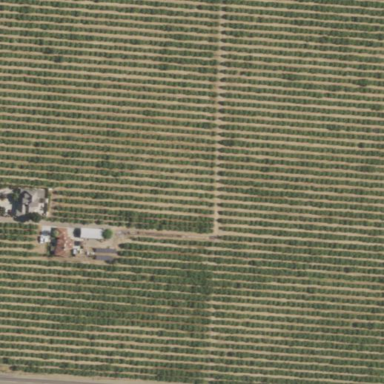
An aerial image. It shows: Vineyard with grape crops.